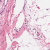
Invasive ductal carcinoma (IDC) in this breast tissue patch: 0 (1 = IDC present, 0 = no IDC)